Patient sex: M
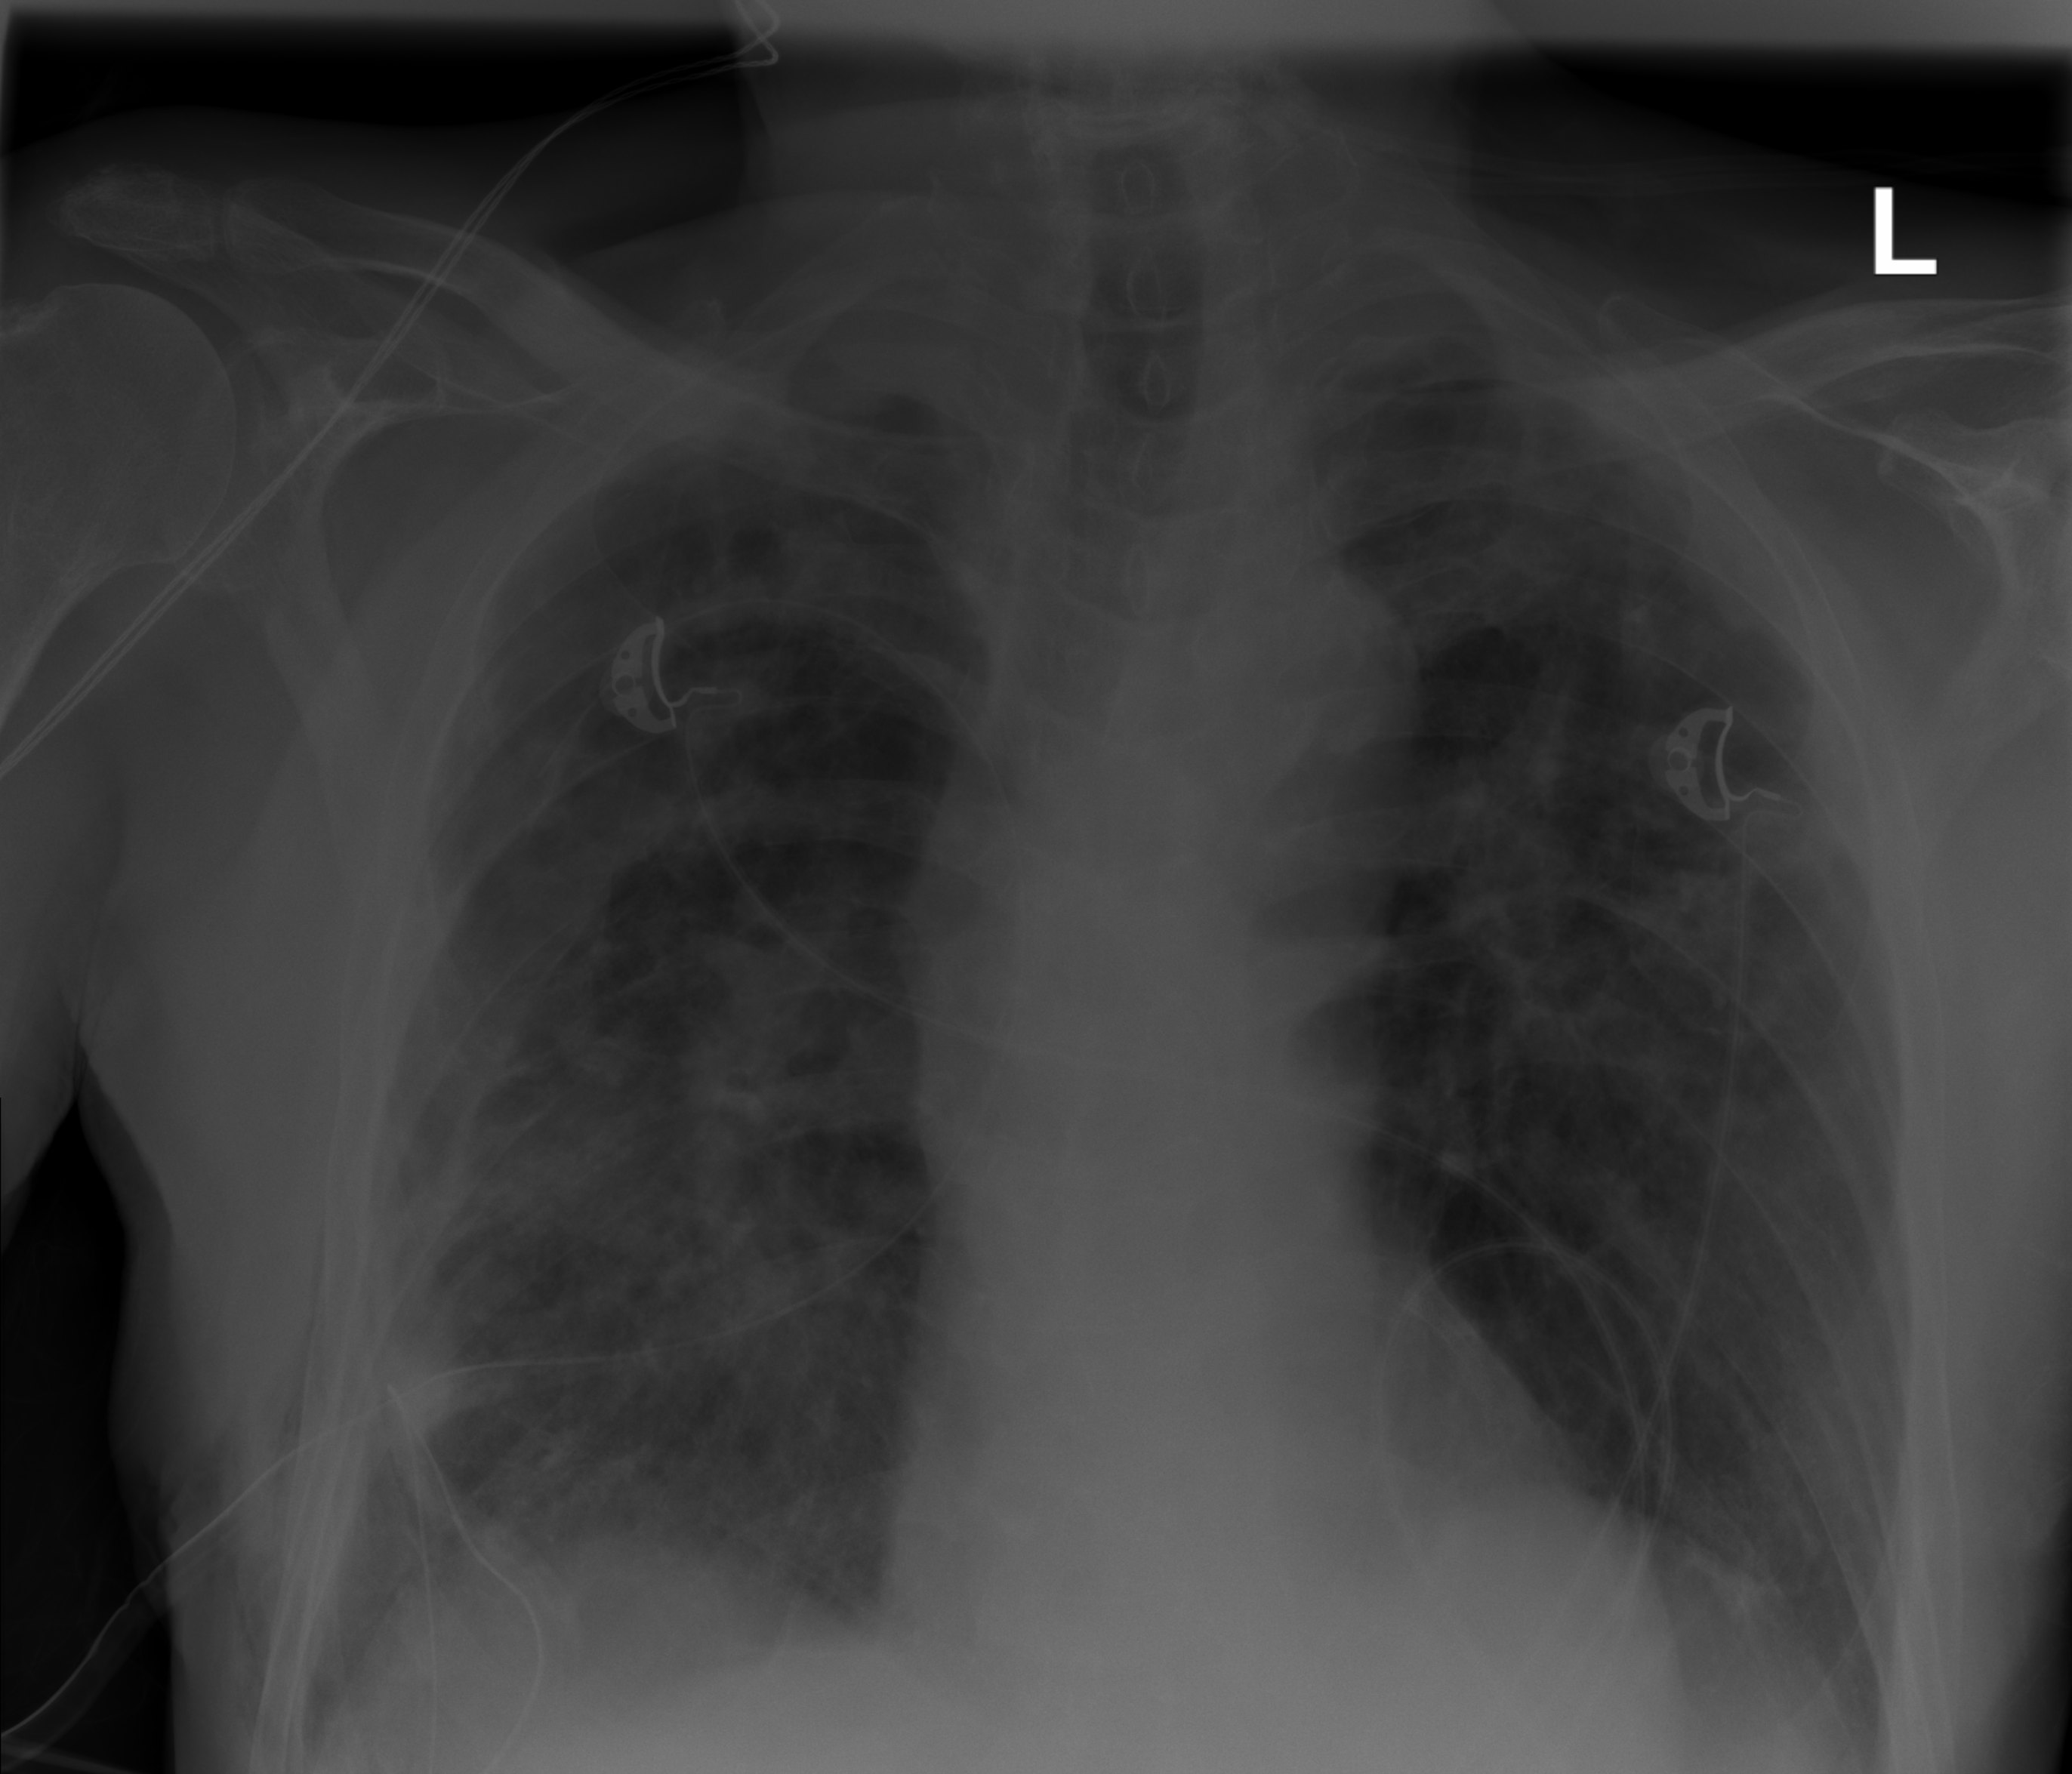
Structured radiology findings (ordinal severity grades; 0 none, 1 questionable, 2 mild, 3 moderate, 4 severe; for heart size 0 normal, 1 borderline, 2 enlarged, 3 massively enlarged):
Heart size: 0
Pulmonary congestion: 0
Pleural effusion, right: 2
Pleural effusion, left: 0
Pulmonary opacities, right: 2
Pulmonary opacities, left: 2
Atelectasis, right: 2
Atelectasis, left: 2